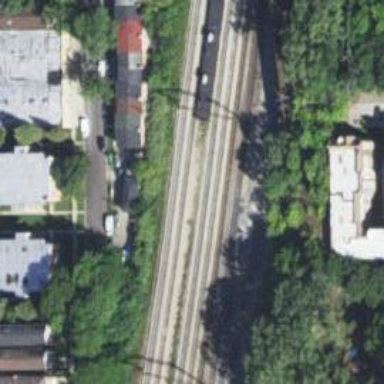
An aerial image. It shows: Railway line running on embankment.